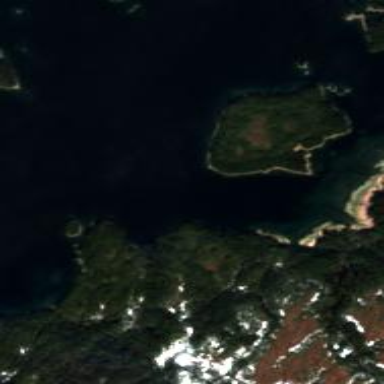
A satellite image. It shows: Beautiful bay with natural surroundings.